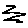
Label: zigzag